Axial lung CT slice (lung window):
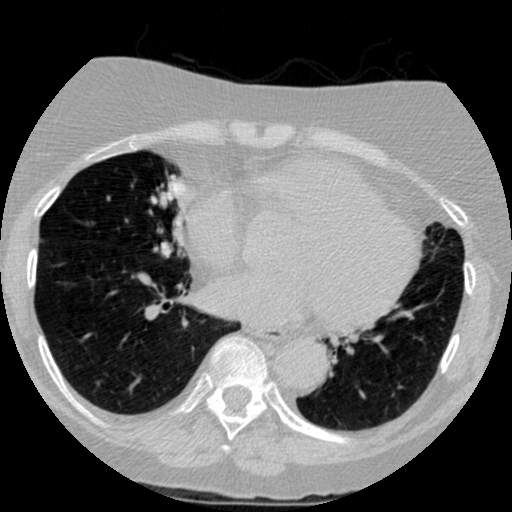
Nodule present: yes
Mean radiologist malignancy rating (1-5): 3.25